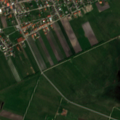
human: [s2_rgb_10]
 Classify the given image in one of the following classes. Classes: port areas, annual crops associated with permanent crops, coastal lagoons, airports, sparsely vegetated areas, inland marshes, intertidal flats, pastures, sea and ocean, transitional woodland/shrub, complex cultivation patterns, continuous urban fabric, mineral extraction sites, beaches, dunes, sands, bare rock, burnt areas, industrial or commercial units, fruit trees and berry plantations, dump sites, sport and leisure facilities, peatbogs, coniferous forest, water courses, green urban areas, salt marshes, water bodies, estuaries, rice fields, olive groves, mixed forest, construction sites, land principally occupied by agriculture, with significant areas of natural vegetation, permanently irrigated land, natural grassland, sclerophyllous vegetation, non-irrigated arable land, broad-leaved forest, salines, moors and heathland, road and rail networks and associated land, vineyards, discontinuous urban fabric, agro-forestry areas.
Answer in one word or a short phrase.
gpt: discontinuous urban fabric, non-irrigated arable land, natural grassland, inland marshes